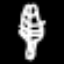
Label: leaf